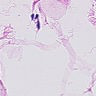
Metastatic tissue present: no